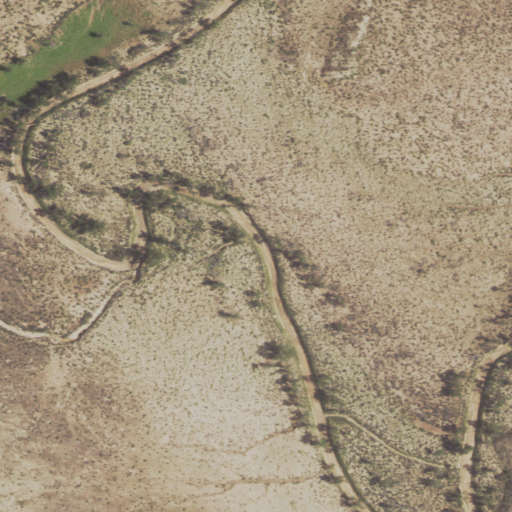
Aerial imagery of valley in Wyoming named Basin Draw containing shrub and grassland